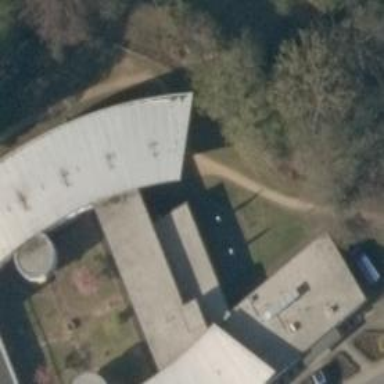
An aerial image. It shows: Building that serves as nursing home.